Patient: sex M, age 52
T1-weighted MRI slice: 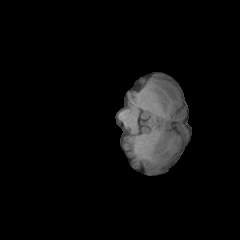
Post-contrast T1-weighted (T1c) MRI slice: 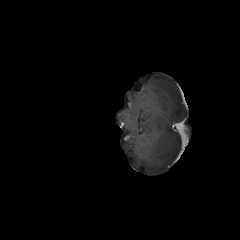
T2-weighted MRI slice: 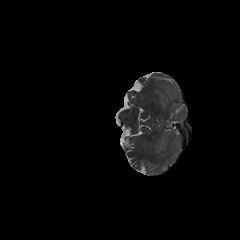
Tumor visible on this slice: no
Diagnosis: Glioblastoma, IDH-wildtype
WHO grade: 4